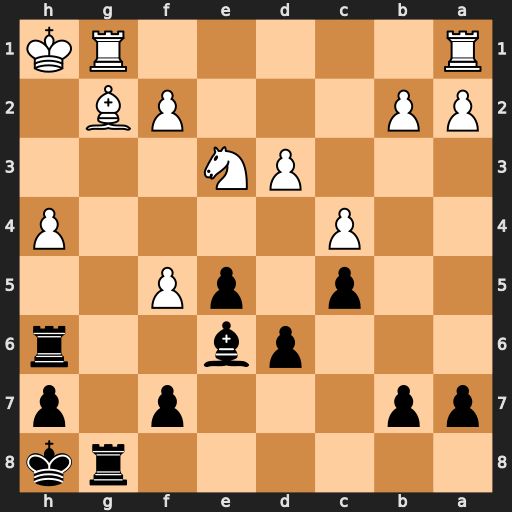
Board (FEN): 6rk/pp3p1p/3pb2r/2p1pP2/2P4P/3PN3/PP3PB1/R5RK
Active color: b
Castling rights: -
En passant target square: -
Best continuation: Rxh4+ Bh3 Rxh3#